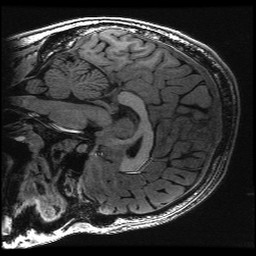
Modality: T1w
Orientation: sagittal
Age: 28
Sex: male
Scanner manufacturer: ge
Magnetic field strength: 3 T
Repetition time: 0.008848 s
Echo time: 0.003544 s